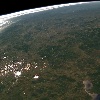
Label: land